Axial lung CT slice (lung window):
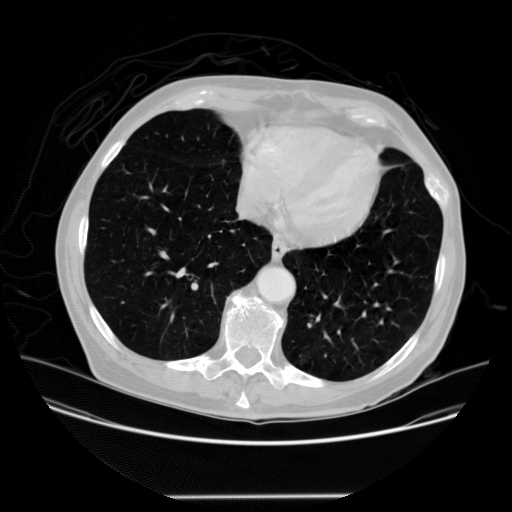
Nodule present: no